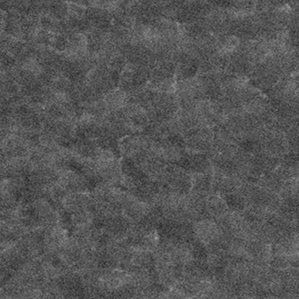
Label: frost